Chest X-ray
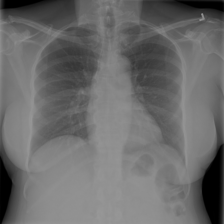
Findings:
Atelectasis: negative
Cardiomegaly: negative
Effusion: negative
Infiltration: negative
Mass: negative
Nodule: negative
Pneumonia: negative
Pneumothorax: negative
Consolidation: negative
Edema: negative
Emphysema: negative
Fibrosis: negative
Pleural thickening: negative
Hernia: negative